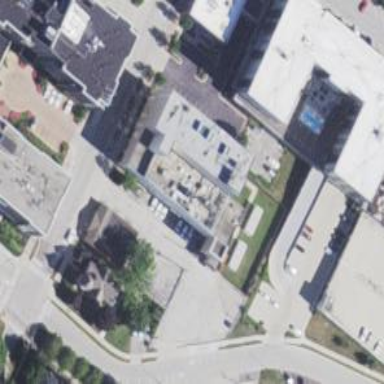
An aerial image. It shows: Office building.